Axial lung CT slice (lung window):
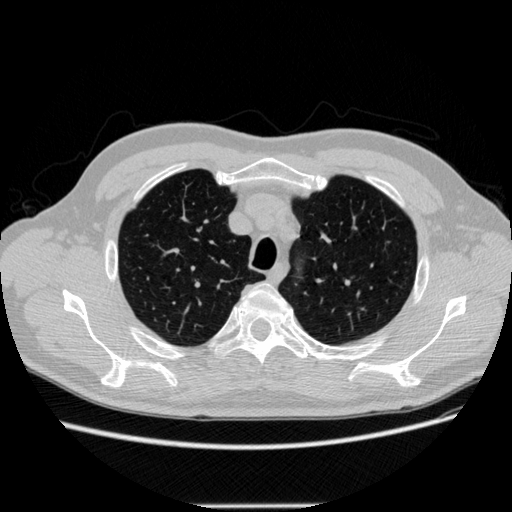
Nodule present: no